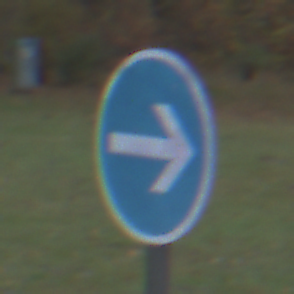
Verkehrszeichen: VorgeschriebeneFahrtrichtungHierRechts
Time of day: SunriseSunset
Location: Outdoor (Nature)
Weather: PartlyCloudy
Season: Autumn
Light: Natural